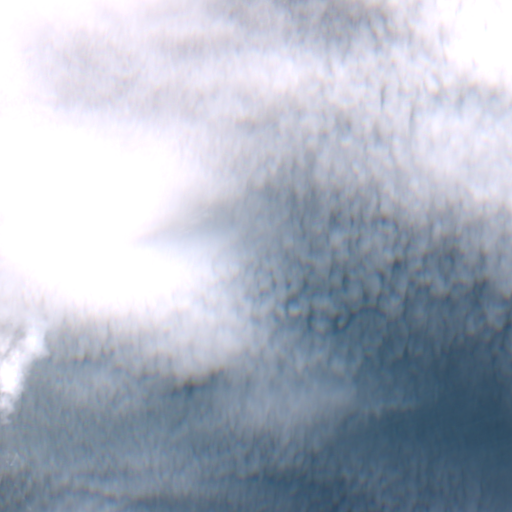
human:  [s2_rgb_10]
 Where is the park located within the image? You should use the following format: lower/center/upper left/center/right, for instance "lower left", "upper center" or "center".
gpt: The park is located in the upper left of the image.
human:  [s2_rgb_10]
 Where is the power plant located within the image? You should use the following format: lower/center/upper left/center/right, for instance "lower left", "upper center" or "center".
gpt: The power plant is located in the center left of the image.
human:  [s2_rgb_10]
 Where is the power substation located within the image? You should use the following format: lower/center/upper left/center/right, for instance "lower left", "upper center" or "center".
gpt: The power substation is located in the center left of the image.
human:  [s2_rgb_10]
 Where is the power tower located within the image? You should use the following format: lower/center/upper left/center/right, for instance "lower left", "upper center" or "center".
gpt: The power tower is located in the upper left of the image.
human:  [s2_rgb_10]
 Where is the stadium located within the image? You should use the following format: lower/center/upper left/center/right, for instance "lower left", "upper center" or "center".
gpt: The stadium is located in the center left of the image.
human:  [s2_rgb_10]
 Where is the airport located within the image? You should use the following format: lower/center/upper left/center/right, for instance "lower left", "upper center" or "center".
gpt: There is no airport in the image.